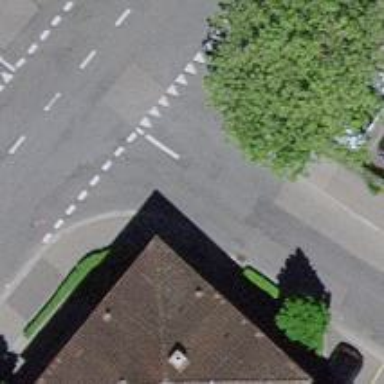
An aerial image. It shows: Asphalt footway with unmarked crossing.